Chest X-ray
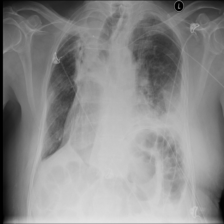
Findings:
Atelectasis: negative
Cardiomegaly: negative
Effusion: negative
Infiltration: negative
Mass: negative
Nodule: negative
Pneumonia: negative
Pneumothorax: negative
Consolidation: negative
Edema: negative
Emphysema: negative
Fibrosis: negative
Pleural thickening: positive
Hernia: negative